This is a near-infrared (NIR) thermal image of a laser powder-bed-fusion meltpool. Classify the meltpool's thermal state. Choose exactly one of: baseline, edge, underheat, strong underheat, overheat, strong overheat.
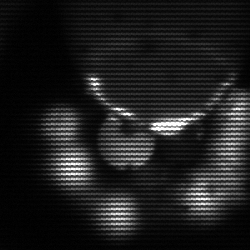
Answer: edge